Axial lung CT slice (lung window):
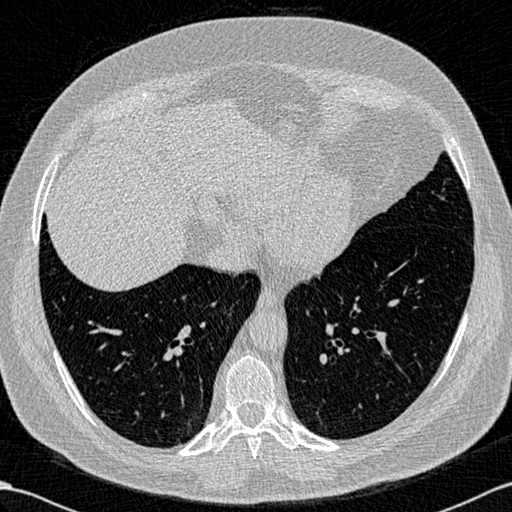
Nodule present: no